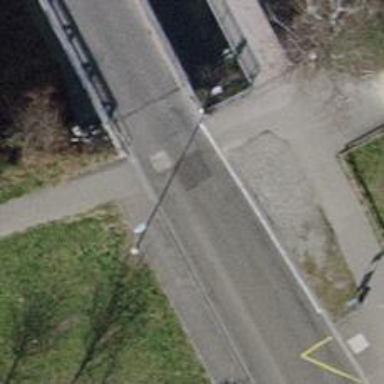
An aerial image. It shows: Road with traffic signals.